Question: I want to align my button at the bottom right corner of my div. How can I do that?

Current css of div:
'''
float: right;
width: 83%;
margin-right: 0px;
font-family: Arial, Helvetica, sans-serif;
font-size: 12px;
height:625px;
overflow:auto;
'''
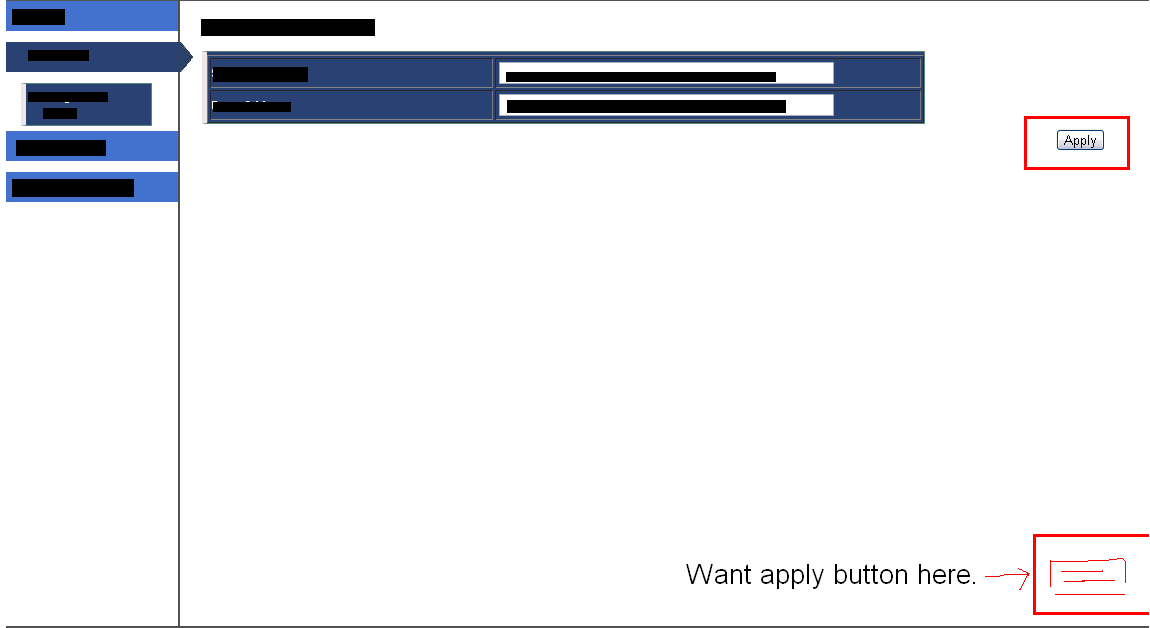
Answer: You can use 'position:absolute;' to absolutely position an element within a parent div.
When using 'position:absolute;' the element will be positioned absolutely from the first positioned parent div, if it can't find one it will position absolutely from the window so you will need to make sure the content div is positioned.
To make the content div positioned, all 'position' values that aren't static will work, but 'relative' is the easiest since it doesn't change the divs positioning by itself.
So add 'position:relative;' to the content div, remove the float from the button and add the following css to the button:
'''
position: absolute;
right: 0;
bottom: 0;
'''